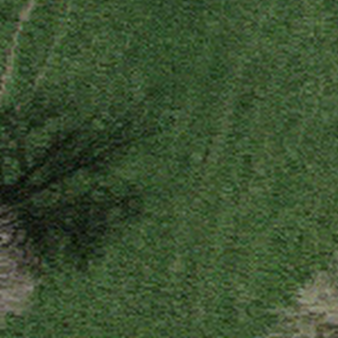
Label: other